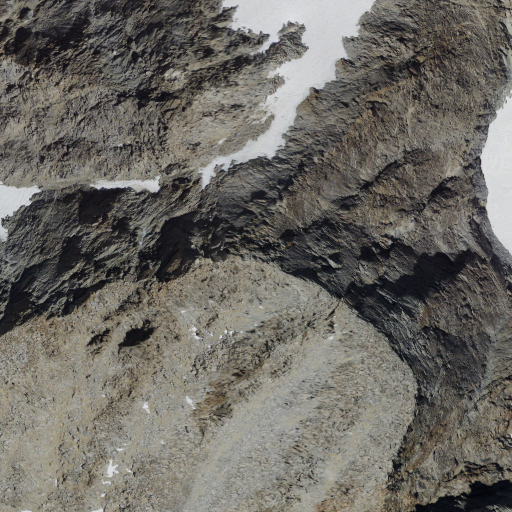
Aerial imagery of mountain in California named Mount Sill containing barren land, shrub, snow, and grassland